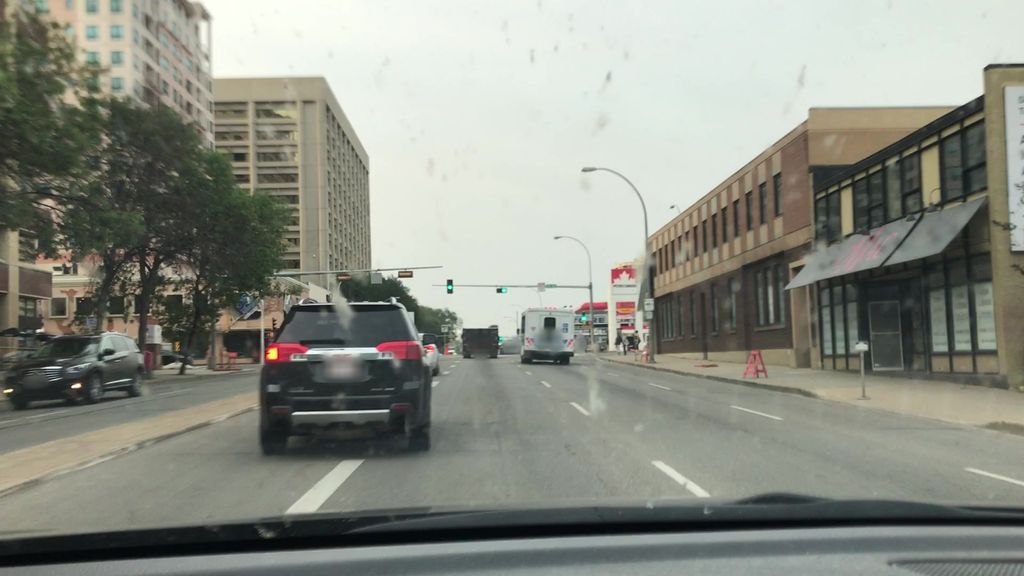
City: edmonton